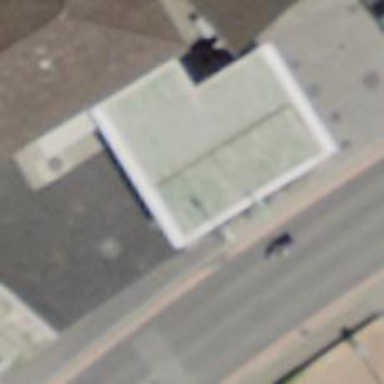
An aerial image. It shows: Fuel station.